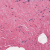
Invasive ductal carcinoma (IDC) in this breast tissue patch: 0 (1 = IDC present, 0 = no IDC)